Question: Is this a hack or w3c standard?
Style:
'''
* { background: #73102a; padding:20px;}
* * { background: #a6386b; }
* * * { background: #3b574b; }
* * * * { background: #15bf5f; }
* * * * * { background: #62bf54; }
'''
Markup:
'''
<header>
<menu>
<li>
<a>
<span>Menu</span>
</a>
</li>
</menu>
</header>
'''
<URL>

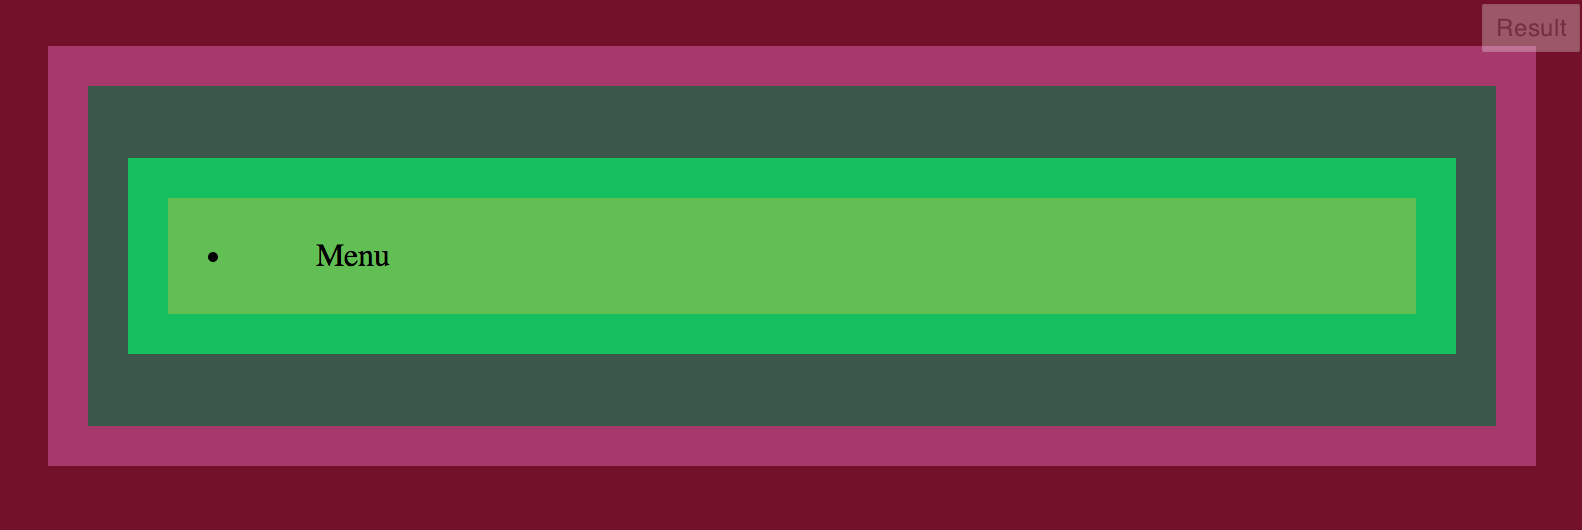
Answer: It's not a hack.
'*' - means anything
'* *' - means anything that is a child (or grand*N-child) of any element
'* * *' - means anything that is a child (or grand*N-child) of anything that is a child (or grand*N-child) of anything.
And so on.
Not a good practice to use such selectors, I guess. But perfectly normal ones if to speak about standards.
Also, please note that '*' will include 'html' element itself, but '* *' will not. '* * *' will not include 'body' as well. And so on. So, the number of elements that they select is different. But the real problem is that they select huge amount of elements (if your page is not that simple as in the example) causing inefficient behavior of your page in browsers.